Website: bh-photo
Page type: address-validator
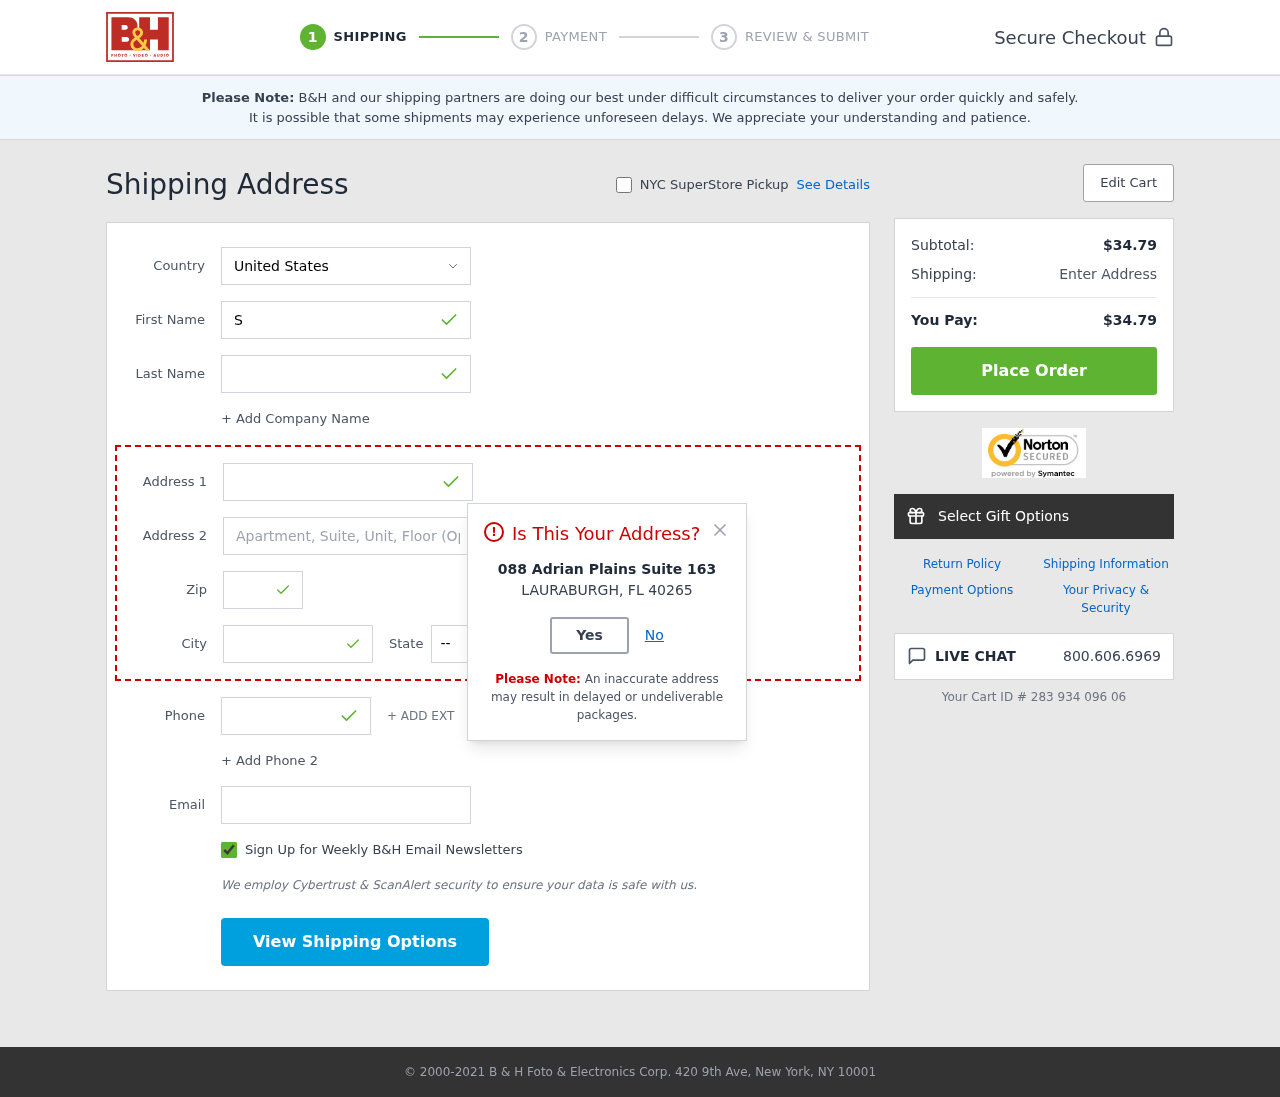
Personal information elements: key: PII_CITY
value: Lauraburgh
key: PII_COUNTRY
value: United States
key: PII_EMAIL
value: sara_lewis@hotmail.com
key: PII_FIRSTNAME
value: Sara
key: PII_LASTNAME
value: Lewis
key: PII_PHONE
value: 5615332647
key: PII_POSTCODE
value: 40265
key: PII_STATE_ABBR
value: FL
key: PII_STREET
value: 088 Adrian Plains Suite 163
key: PII_CITY_MODAL
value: LAURABURGH
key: PII_POSTCODE_FULL
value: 40265
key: PII_POSTCODE_NUMERIC
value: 40265
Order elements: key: ORDER_SUBTOTAL
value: $34.79
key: ORDER_TOTAL
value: $34.79
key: ORDER_ID
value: Your Cart ID # 283 934 096 06